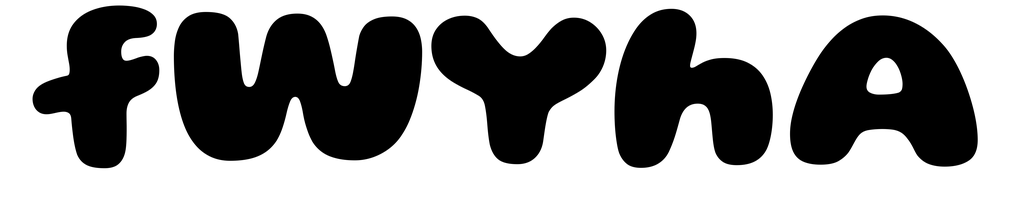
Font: Gluten_ExtraBold